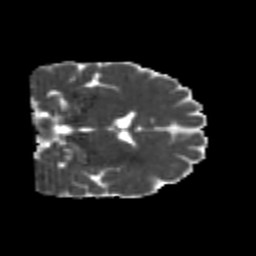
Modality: MD
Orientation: coronal
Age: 24
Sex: male
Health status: healthy
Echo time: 0.074 s